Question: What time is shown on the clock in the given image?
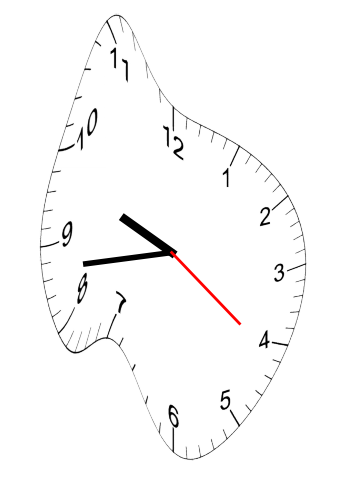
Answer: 09:43:21